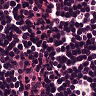
Metastatic tissue present: no